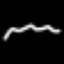
Label: squiggle